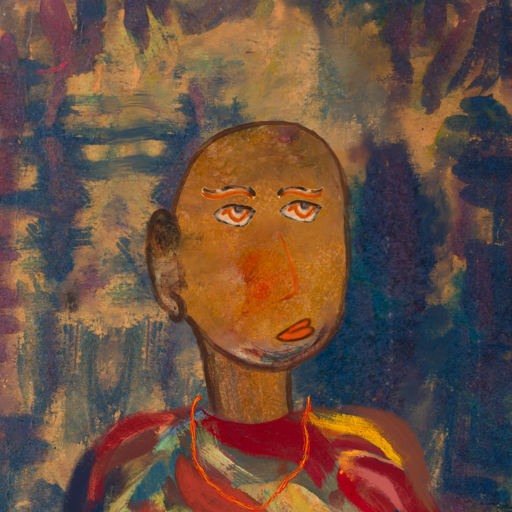
Background: InTheSun, Head And Neck Side: Pipe, Face Side: Experience, Bust: Mother_And_Son_Son, Hair Side: Blank, Head Accessory: Blank, Second Necklace: Gypsy_Mother_2, Necklace: Blank, Baby: Blank